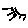
Label: sun